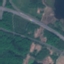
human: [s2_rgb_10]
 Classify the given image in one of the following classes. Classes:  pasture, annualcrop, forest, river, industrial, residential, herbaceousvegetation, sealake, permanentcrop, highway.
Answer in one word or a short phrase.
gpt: Highway